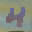
Label: 4